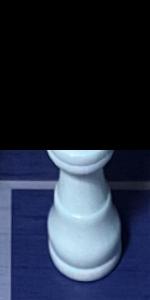
Label: King_White